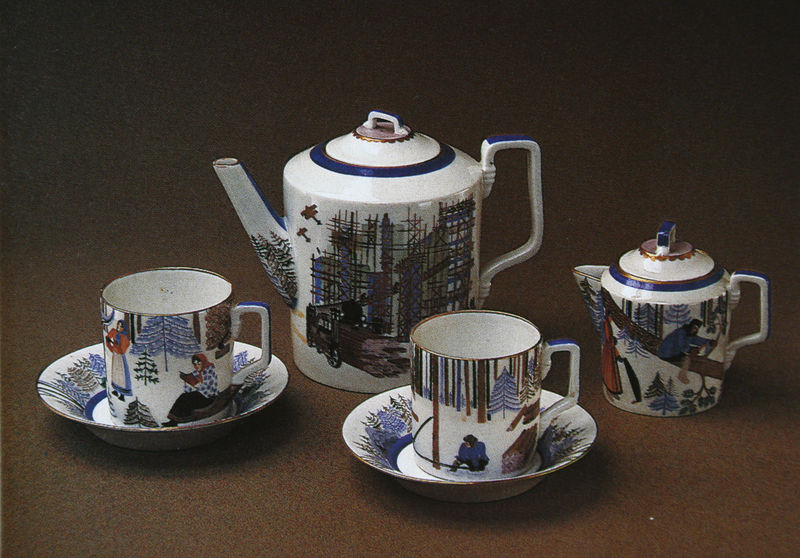
Titel: Service "Von der Taiga zum Aufbau"
Künstler: Ljudmila Protopopowa
Standort: Kuskowo
Institution: Staatliches Porzellan- und Keramikmuseum
Schlagwörter: blau, weiß, bäume, frauen, gelb, landschaft, braun, frau, männer, rot, schnee, ornament, gold, wald, boot, henkel, kanne, schürze, russland, winter, rand, kaffee, kopftuch, verzierung, tasse, tee, bauch, bemalt, griff, deckel, dose, porzellan, kanu, geschirr, kaffeekanne, service, chinesisch, geometrisch, kännchen, tassen, untertassen, szenen, milchkännchen, zuckerdose, art deco, gelbä, fraen